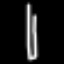
Label: pencil